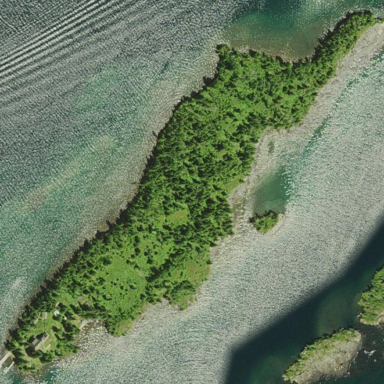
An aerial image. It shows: Islet.